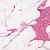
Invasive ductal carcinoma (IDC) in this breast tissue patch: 0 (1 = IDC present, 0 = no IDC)